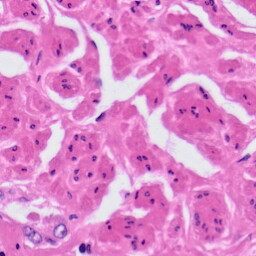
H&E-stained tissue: Prostate